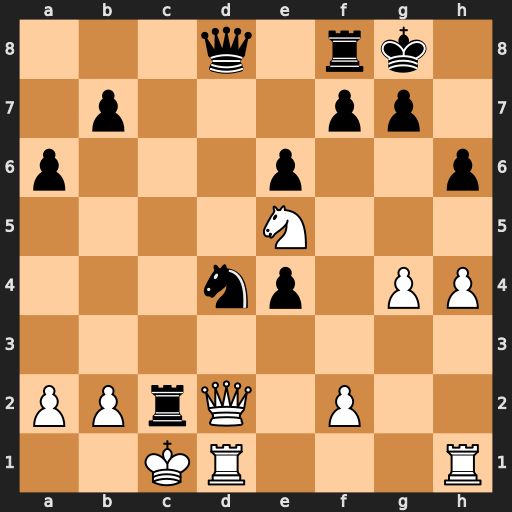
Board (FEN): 3q1rk1/1p3pp1/p3p2p/4N3/3np1PP/8/PPrQ1P2/2KR3R
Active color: w
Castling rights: -
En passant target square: -
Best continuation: Qxc2 Nxc2 Rxd8 Rxd8 Kxc2